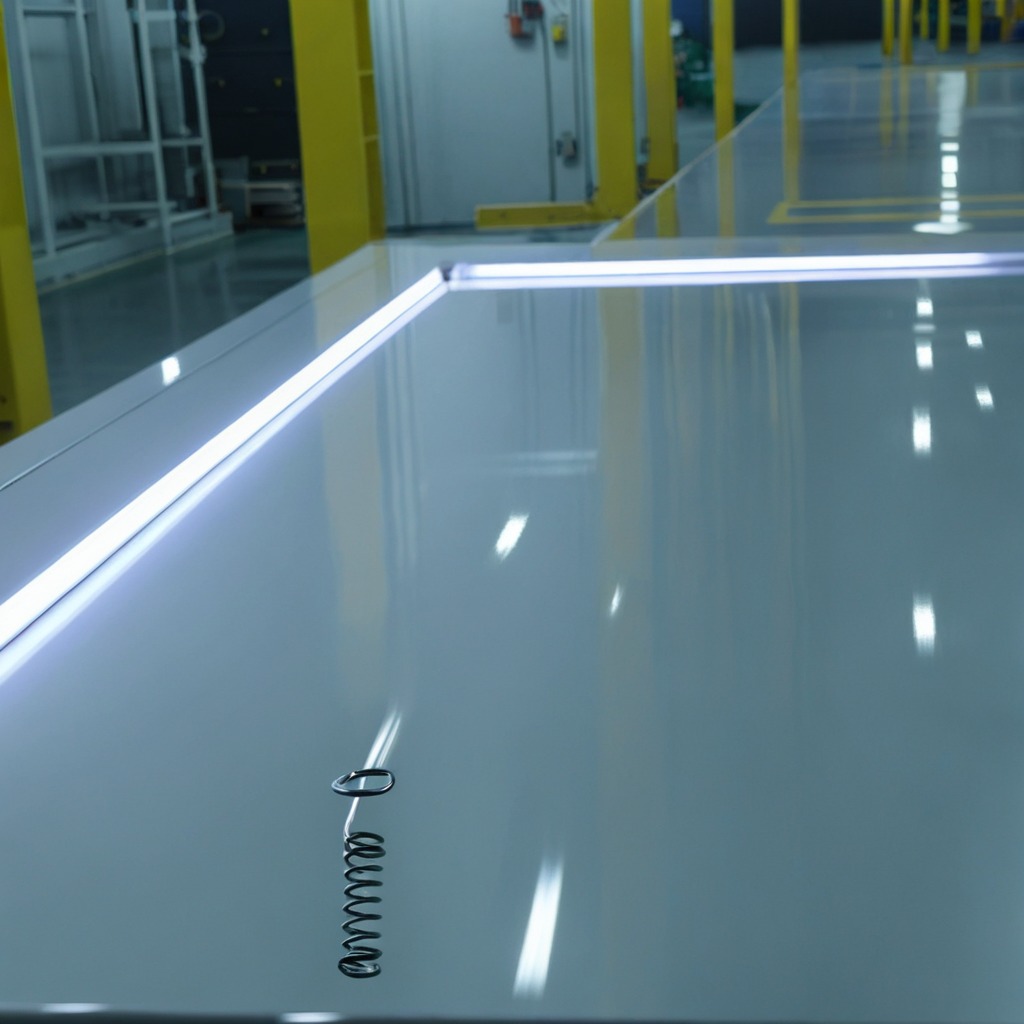
A coiled metal spring is lying on the table.